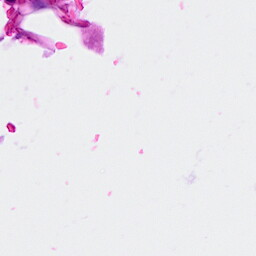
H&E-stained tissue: Breast